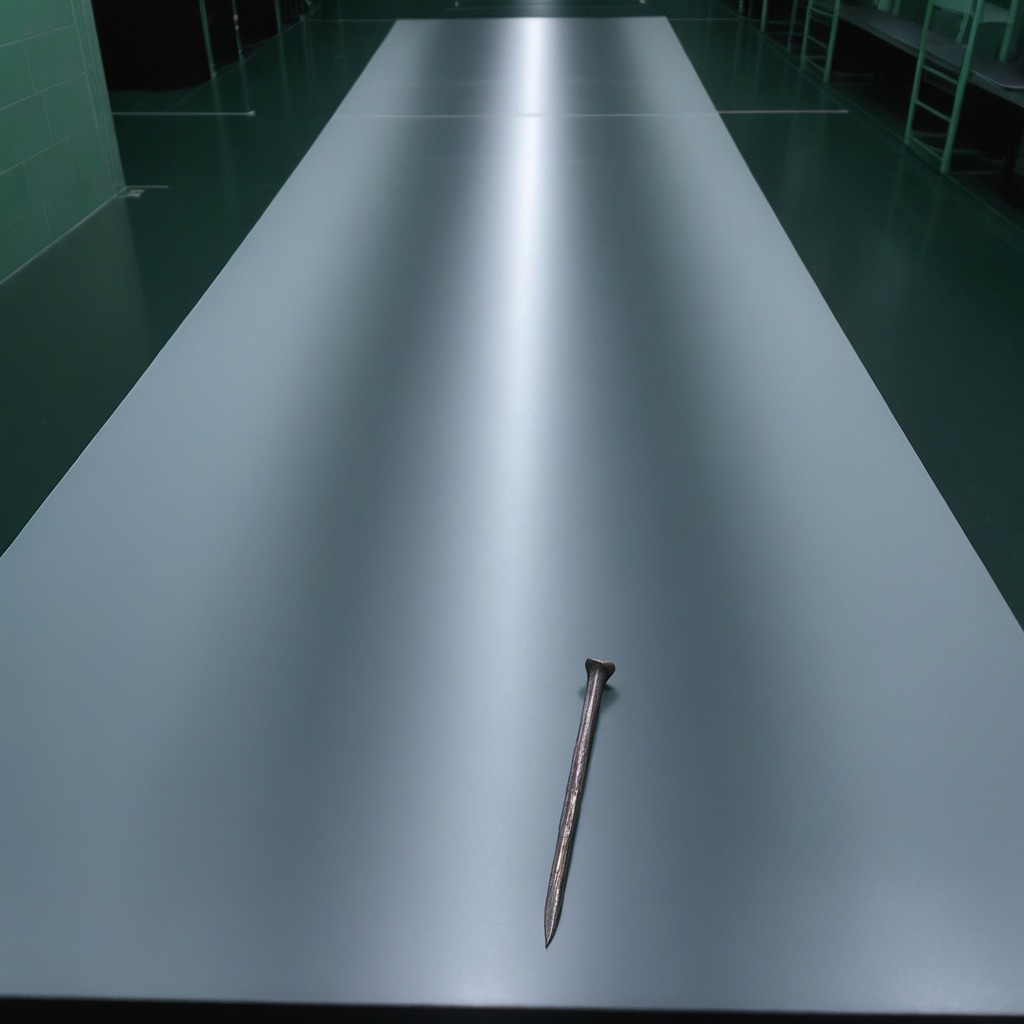
A nail is lying on the clean empty table in a railway signal maintenance room.